Question: I'm using 'GDI+' to visualize the schema of some user-specified building.
There are no complex objects in it - all of them can be represented by rectangles.
I do it, but have one issue: many rectangles are overlap, e.g. then rooms are adjacent.
So some lines drawed many times!
This looks bad (fat line) and decrease the application performance (extra work).
Is there a way to draw each line only once on a screen?
My code (simplified) looks like this:
'''
private void Visualizator_Paint( object sender, PaintEventArgs e )
{
if ( m_building == null ) return;
var g = e.Graphics;
// Smooth graphics output and scale
g.SmoothingMode = SmoothingMode.HighQuality;
ScaleGraphics( g );
...
foreach( var room in m_rooms )
{
RectangleF extent = room.Extent;
g.DrawRectangle( brownPen, extent.X, extent.Y, extent.Width, extent.Height );
}
...
}
void ScaleGraphics( Graphics g )
{
// Set margins inside the control client area in pixels
var margin = new Margins( 16, 16, 16, 16 );
// Set the domain of (x,y) values
var range = m_building.Extents;
// Make it smaller by 5%
range.Inflate( 0.05f * range.Width, 0.05f * range.Height );
// Scale graphics
ScaleGraphics( g, Visualizator, range, margin );
}
void ScaleGraphics( Graphics g, Control control, RectangleF domain, Margins margin )
{
// Find the drawable area in pixels (control-margins)
int W = control.Width - margin.Left - margin.Right;
int H = control.Height - margin.Bottom - margin.Top;
// Ensure drawable area is at least 1 pixel wide
W = Math.Max( 1, W );
H = Math.Max( 1, H );
// Find the origin (0,0) in pixels
float OX = margin.Left - W * ( domain.Left / domain.Width );
float OY = margin.Top + H * ( 1 + domain.Top / domain.Height );
// Find the scale to fit the control
float SX = W / domain.Width;
float SY = H / domain.Height;
// Transform the Graphics scene
if ( m_panPoint.IsEmpty )
m_panPoint = new PointF( OX, OY );
g.TranslateTransform( m_panPoint.X, m_panPoint.Y, MatrixOrder.Append );
g.ScaleTransform( SX * m_scale, -SY * m_scale );
}
'''
Screenshot of defect:
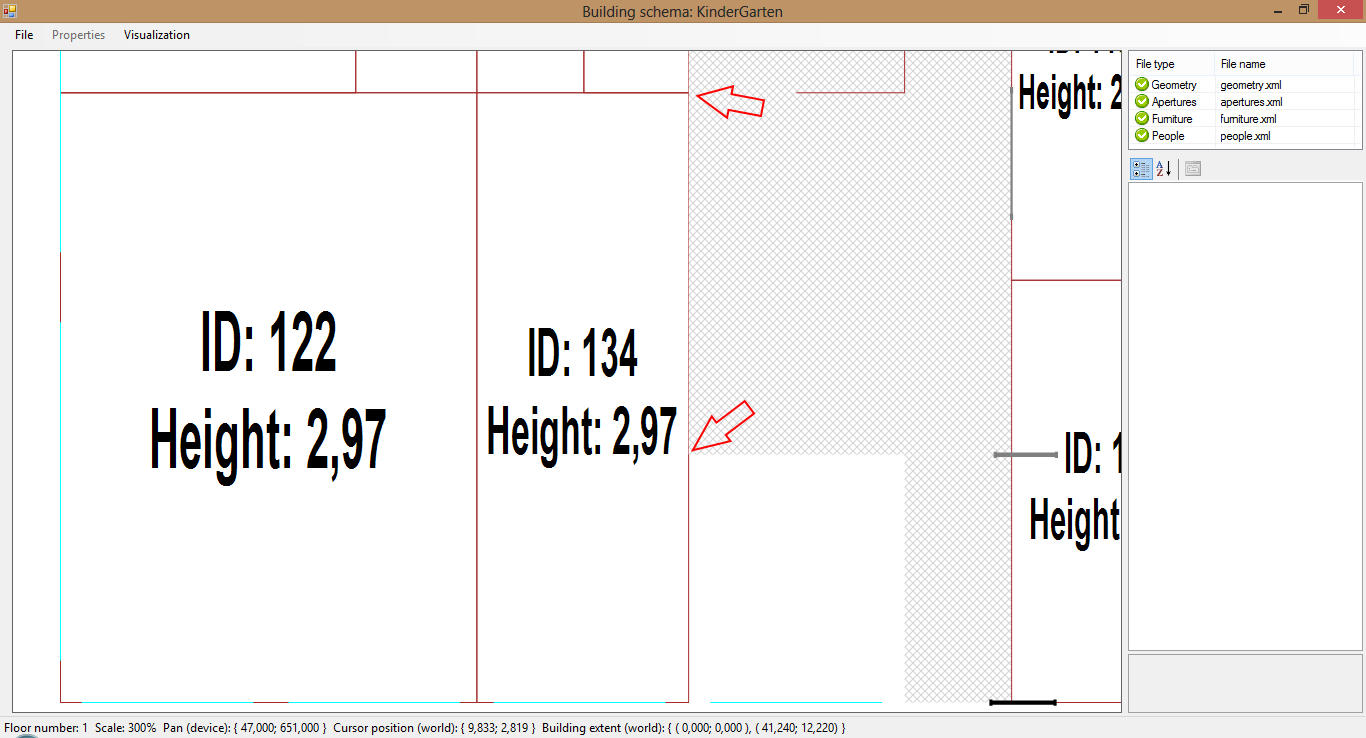
Answer: I was unable to reproduce the blurring/smearing effect described in the question. However, the basic request to be able to avoid over-drawing lines seems reasonably clear and not terribly complicated to address. So I offer this class which can do that work:
'''
/// <summary>
/// Consolidates horizontal and vertical lines.
/// </summary>
class LineConsolidator : IEnumerable<LineConsolidator.Line>
{
/// <summary>
/// A pair of points defining a line
/// </summary>
public struct Line
{
public Point Start { get; private set; }
public Point End { get; private set; }
public Line(Point start, Point end)
: this()
{
Start = start;
End = end;
}
}
private struct Segment
{
public int Start { get; private set; }
public int End { get; private set; }
public Segment(int start, int end)
: this()
{
if (end < start)
{
throw new ArgumentException("start must be less than or equal to end");
}
Start = start;
End = end;
}
public Segment Union(Segment other)
{
if (End < other.Start || other.End < Start)
{
throw new ArgumentException("Only overlapping segments may be consolidated");
}
return new Segment(
Math.Min(Start, other.Start),
Math.Max(End, other.End));
}
public Segment? Intersect(Segment other)
{
int start = Math.Max(Start, other.Start),
end = Math.Min(End, other.End);
if (end < start)
{
return null;
}
return new Segment(start, end);
}
}
private Dictionary<int, List<Segment>> _horizontalLines = new Dictionary<int, List<Segment>>();
private Dictionary<int, List<Segment>> _verticalLines = new Dictionary<int, List<Segment>>();
/// <summary>
/// Add horizontal line
/// </summary>
/// <param name="y">The Y coordinate of the line to add</param>
/// <param name="start">The first X coordinate of the line to add (must not be larger than <paramref name="end"/></param>
/// <param name="end">The second X coordinate of the line to add (must not be smaller than <paramref name="start"/></param>
/// <remarks>
/// This method submits a new horizontal line to the collection. It is merged with any other
/// horizontal lines with exactly the same Y coordinate that it overlaps.
/// </remarks>
public void AddHorizontal(int y, int start, int end)
{
_AddLine(y, new Segment(start, end), _horizontalLines);
}
/// <summary>
/// Add vertical line
/// </summary>
/// <param name="y">The X coordinate of the line to add</param>
/// <param name="start">The first Y coordinate of the line to add (must not be larger than <paramref name="end"/></param>
/// <param name="end">The second Y coordinate of the line to add (must not be smaller than <paramref name="start"/></param>
/// <remarks>
/// This method submits a new vertical line to the collection. It is merged with any other
/// vertical lines with exactly the same X coordinate that it overlaps.
/// </remarks>
public void AddVertical(int x, int start, int end)
{
_AddLine(x, new Segment(start, end), _verticalLines);
}
/// <summary>
/// Add all four sides of a rectangle as individual lines
/// </summary>
/// <param name="rect">The rectangle containing the lines to add</param>
public void AddRectangle(Rectangle rect)
{
AddHorizontal(rect.Top, rect.Left, rect.Right);
AddHorizontal(rect.Bottom, rect.Left, rect.Right);
AddVertical(rect.Left, rect.Top, rect.Bottom);
AddVertical(rect.Right, rect.Top, rect.Bottom);
}
/// <summary>
/// Gets all of the horizontal lines in the collection
/// </summary>
public IEnumerable<Line> HorizontalLines
{
get
{
foreach (var kvp in _horizontalLines)
{
foreach (var segment in kvp.Value)
{
yield return new Line(new Point(segment.Start, kvp.Key), new Point(segment.End, kvp.Key));
}
}
}
}
/// <summary>
/// Gets all of the vertical lines in the collection
/// </summary>
public IEnumerable<Line> VerticalLines
{
get
{
foreach (var kvp in _verticalLines)
{
foreach (var segment in kvp.Value)
{
yield return new Line(new Point(kvp.Key, segment.Start), new Point(kvp.Key, segment.End));
}
}
}
}
private static void _AddLine(int lineKey, Segment newSegment, Dictionary<int, List<Segment>> segmentKeyToSegments)
{
// Get the list of segments for the given key (X for vertical lines, Y for horizontal lines)
List<Segment> segments;
if (!segmentKeyToSegments.TryGetValue(lineKey, out segments))
{
segments = new List<Segment>();
segmentKeyToSegments[lineKey] = segments;
}
int isegmentInsert = 0, isegmentMergeFirst = -1, ilineSegmentLast = -1;
// Find all existing segments that should be merged with the new one
while (isegmentInsert < segments.Count && segments[isegmentInsert].Start <= newSegment.End)
{
Segment? intersectedSegment = newSegment.Intersect(segments[isegmentInsert]);
if (intersectedSegment != null)
{
// If they overlap, merge them together, keeping track of all the existing
// segments which were merged
newSegment = newSegment.Union(segments[isegmentInsert]);
if (isegmentMergeFirst == -1)
{
isegmentMergeFirst = isegmentInsert;
}
ilineSegmentLast = isegmentInsert;
}
isegmentInsert++;
}
if (isegmentMergeFirst == -1)
{
// If there was no merge, just insert the new segment
segments.Insert(isegmentInsert, newSegment);
}
else
{
// If more than one segment was merged, remove all but one
if (ilineSegmentLast > isegmentMergeFirst)
{
segments.RemoveRange(isegmentMergeFirst + 1, ilineSegmentLast - isegmentMergeFirst);
}
// Copy the new, merged segment back to the first original segment's slot
segments[isegmentMergeFirst] = newSegment;
}
}
public IEnumerator<LineConsolidator.Line> GetEnumerator()
{
return HorizontalLines.Concat(VerticalLines).GetEnumerator();
}
System.Collections.IEnumerator System.Collections.IEnumerable.GetEnumerator()
{
return GetEnumerator();
}
}
'''
Note that this is based on integer coordinates. It's a little trickier to apply this sort of logic to floating point coordinates, if one is actually concerned about accommodating round-off error. But if the floating point coordinates are assured of always coming from the same source when they overlap, then they will meet the equality condition this implementation requires and you can just change the types to floating point.
I included the properties to retrieve just the horizontal or vertical lines, so that I could draw them differently from each other (different line end-caps) to verify the algorithm was working. Normally I think you'd just enumerate the whole collection when drawing.
You use it by first creating an empty instance of the collection, then adding your rectangles (or individual lines if desired) via the 'AddRectangle()' method, then finally enumerating all of the resulting lines.
I would expect this to perform just fine up to thousands of lines or so. In my tests, I just recreated the collection from scratch every time I painted the window.
It might perform well enough even at higher magnitudes depending on the PC, but I didn't try to do any specific optimizations, opting instead for easy-to-understand code. In a situation where you're dealing with an extremely large number of rectangles, you might want to keep a persistent instance to collect lines/rectangles as they are generated. Then you don't have to regenerate it every paint event. That may or may not then require adding features to the class to support removal of lines.